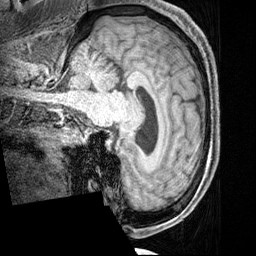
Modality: T1w
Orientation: sagittal
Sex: male
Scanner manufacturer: siemens
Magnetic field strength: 3 T
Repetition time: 2.3 s
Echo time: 0.00226 s